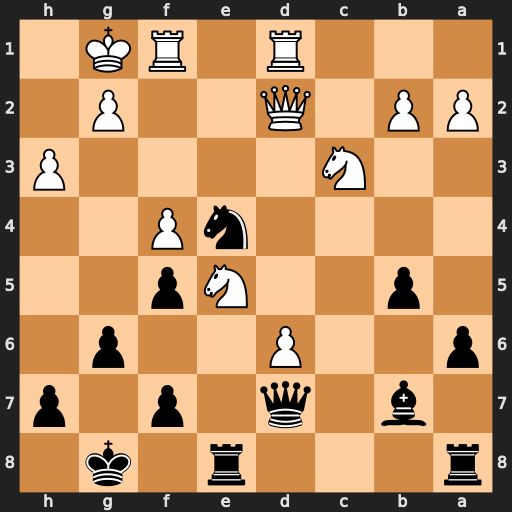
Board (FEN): r3r1k1/1b1q1p1p/p2P2p1/1p2Np2/4nP2/2N4P/PP1Q2P1/3R1RK1
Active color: b
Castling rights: -
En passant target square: -
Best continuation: Rxe5 Nxe4 Rxe4